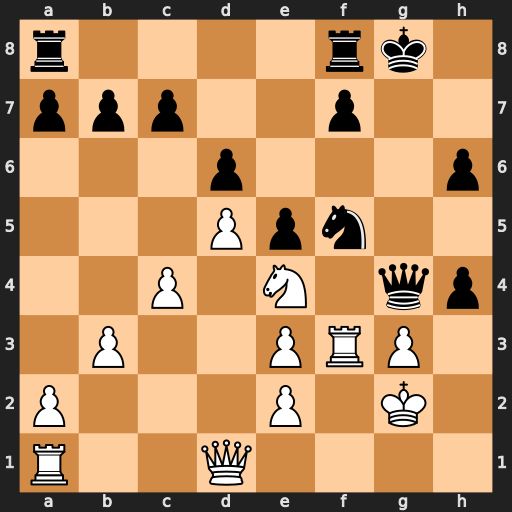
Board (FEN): r4rk1/ppp2p2/3p3p/3Ppn2/2P1N1qp/1P2PRP1/P3P1K1/R2Q4
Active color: w
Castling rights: -
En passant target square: -
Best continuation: Nf6+ Kg7 Nxg4